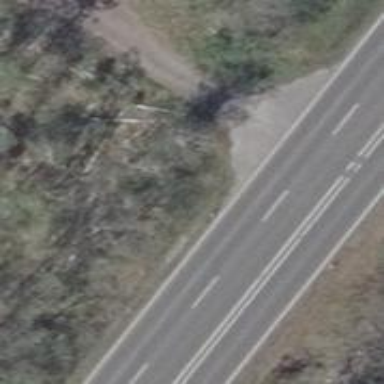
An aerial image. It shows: Emergency access point on the road.